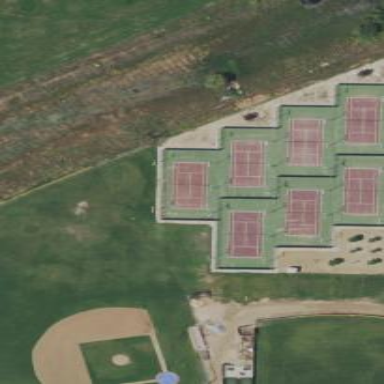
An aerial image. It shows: Tennis court on the leisure land pitch.